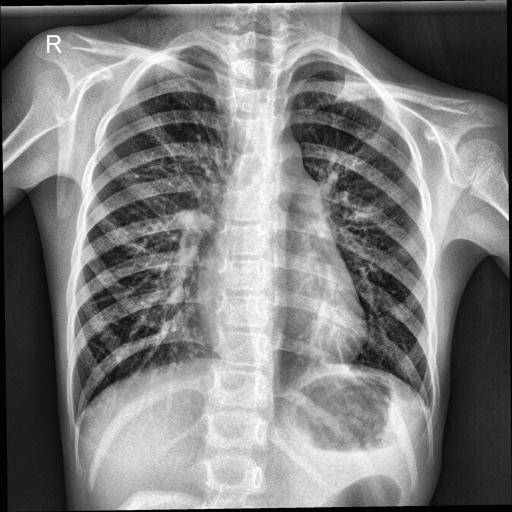
Finding: NORMAL